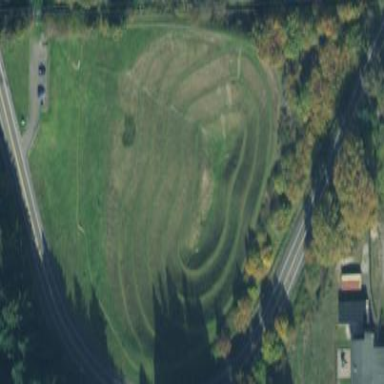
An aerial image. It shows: Park featuring land art.